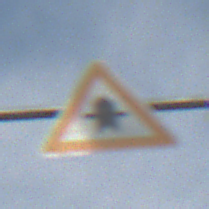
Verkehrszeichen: Vorfahrt
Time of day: MorningAfternoon
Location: Outdoor (Nature)
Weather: PartlyCloudy
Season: NotSpecified
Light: Natural